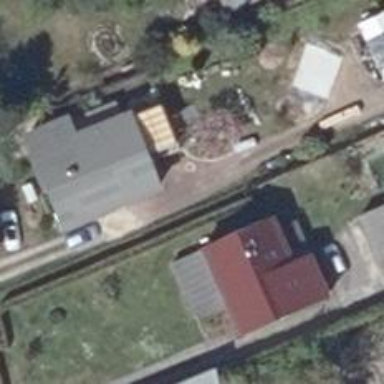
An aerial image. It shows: Driveway.